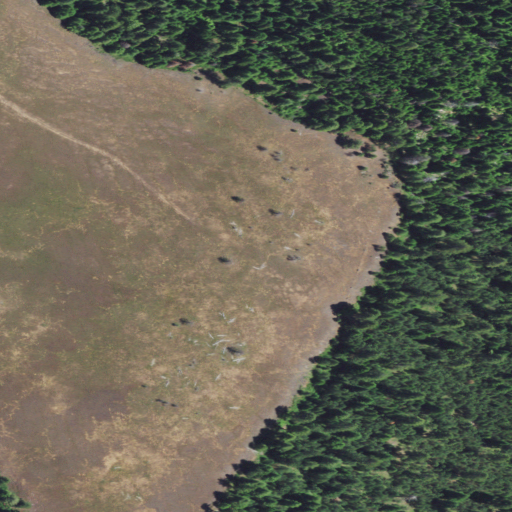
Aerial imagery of plain(s) in Oregon named Onion Flats containing grassland and evergreen forest